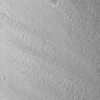
Label: not_dusty